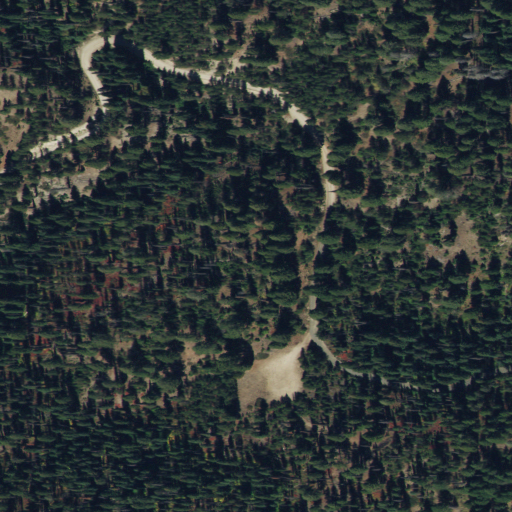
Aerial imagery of mountain in Idaho named Clear Creek Summit containing evergreen forest and shrub